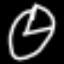
Label: clock